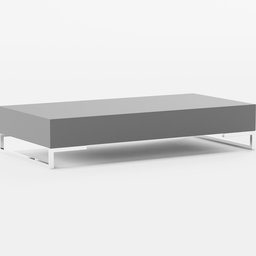
Label: furniture